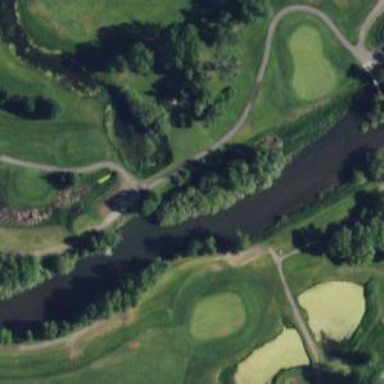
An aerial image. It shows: Water hazard on golf course. The hazard is natural water feature.